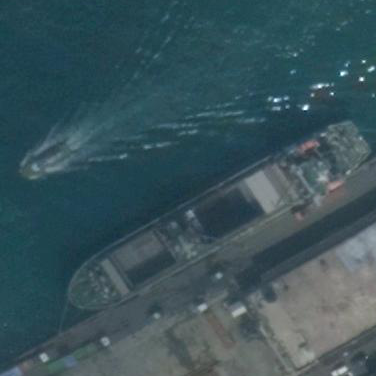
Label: Cargo_ship